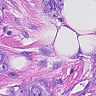
Metastatic tissue present: yes